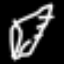
Label: leaf